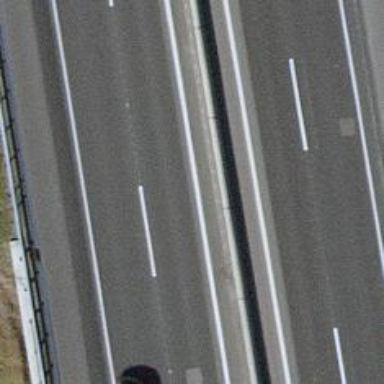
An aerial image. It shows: View of motorway.